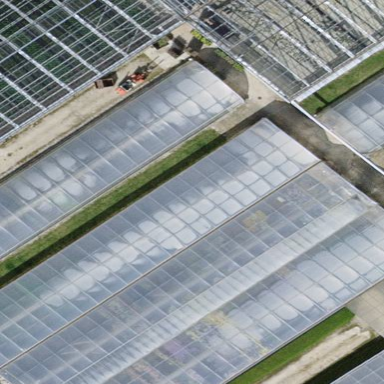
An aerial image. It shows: Greenhouse.